Question: I want to use OpenGL with C++ to create a basic scene with a "camera" (perspective) and an object to look at. I've found a sample code <URL>,
'''
// OpenGL init and components:
#include <glload/gl_3_3.h>
#include <glload/gl_load.hpp>
#include <GL/glew.h>
#include <GL/gl.h>
#include <GL/glu.h>
#include <GL/freeglut.h>
#include <excpt.h>
#include <glm/glm.hpp>
'''
the IDE (Visual Studio Express 2012 for Windows Desktop) disagrees with me:

If you need more information of a certain kind, please let me know.
=============================================================================
Update: After some fiddling around with opengl-related files, this is what I came up with:
'''
// Basics:
#include <windows.h>
#include <string>
#include <exception>
#include <stdexcept>
#include <stdio.h>
#include <stdlib.h>
// OpenGL init and components:
#include <glload/gl_3_1_comp.h>
#include <glload/gl_3_2_comp.h>
#include <glload/gl_3_3.h>
#include <glload/gl_4_0_comp.h>
#include <glload/gl_4_1_comp.h>
#include <glload/gl_4_2_comp.h>
#include <glload/gl_4_3_comp.h>
#include <glload/gl_4_4_comp.h>
#include <glload/gl_load.hpp>
#include <GL/glew.h>
#include <GL/freeglut.h>
#include <excpt.h>
#include <glm/glm.hpp>
'''
And it tells me that GLEW_OK is undefined, albeit it's right there in glew.h:
'''
#define GLEW_OK 0
'''
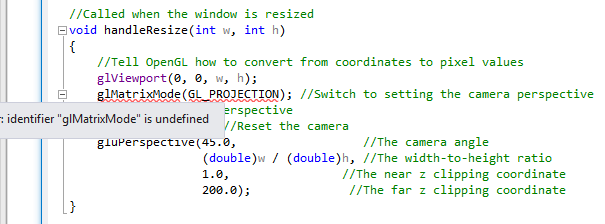
Answer: I see that you're using glew, have you called 'glewInit()'?
Also make sure you're checking if the initialization was a success.
'''
GLenum err = glewInit();
if (GLEW_OK != err)
{
/* Problem: glewInit failed, something is seriously wrong. */
fprintf(stderr, "Error: %s
", glewGetErrorString(err));
}
'''
OR, It could be something like <URL>
it happened to me this morning, a restart solved my problems